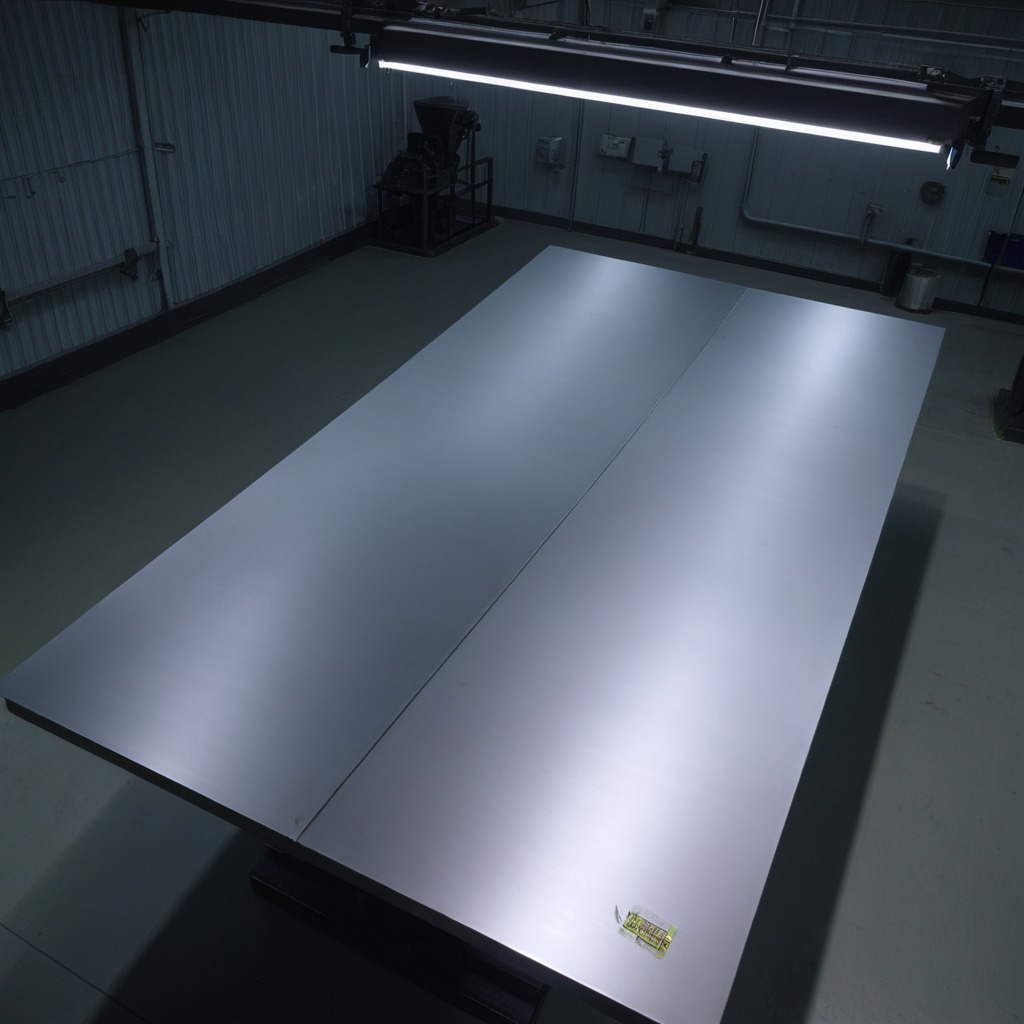
A metal screw is lying on the tabletop in the evening.